Point out the variations between the two images.
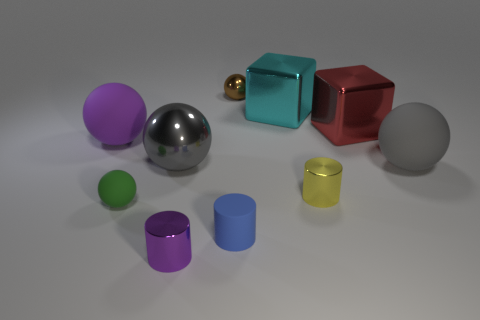
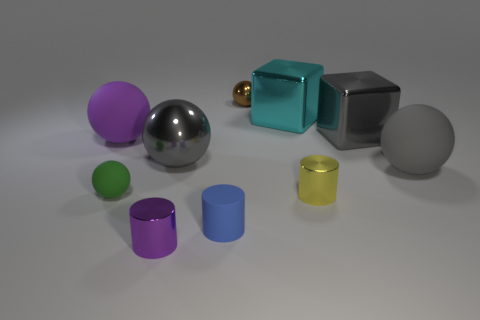
the red block changed to gray
the red object became gray
the large red object changed to gray
the large red shiny block that is to the right of the yellow metal cylinder became gray
the big red shiny block in front of the cyan shiny thing turned gray
the large red metallic cube to the right of the tiny yellow object became gray